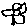
Label: flower